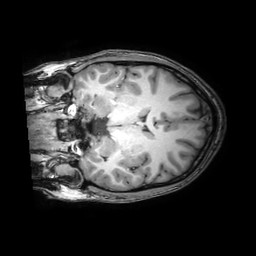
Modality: T1w
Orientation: coronal
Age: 21
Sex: male
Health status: healthy
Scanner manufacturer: philips
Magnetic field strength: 3 T
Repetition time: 0.0079 s
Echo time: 0.0035 s